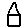
Label: house